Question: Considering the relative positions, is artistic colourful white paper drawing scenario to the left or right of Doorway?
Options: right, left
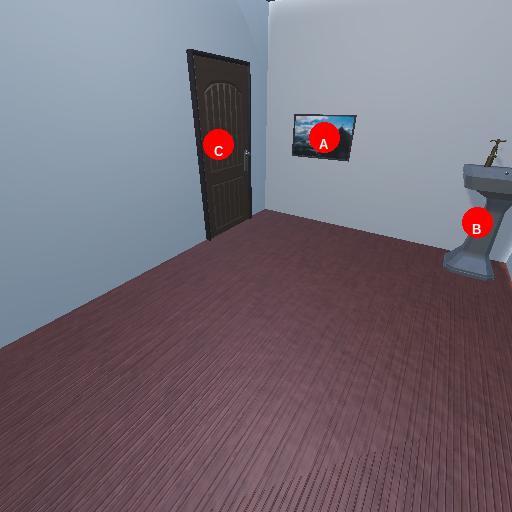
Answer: right